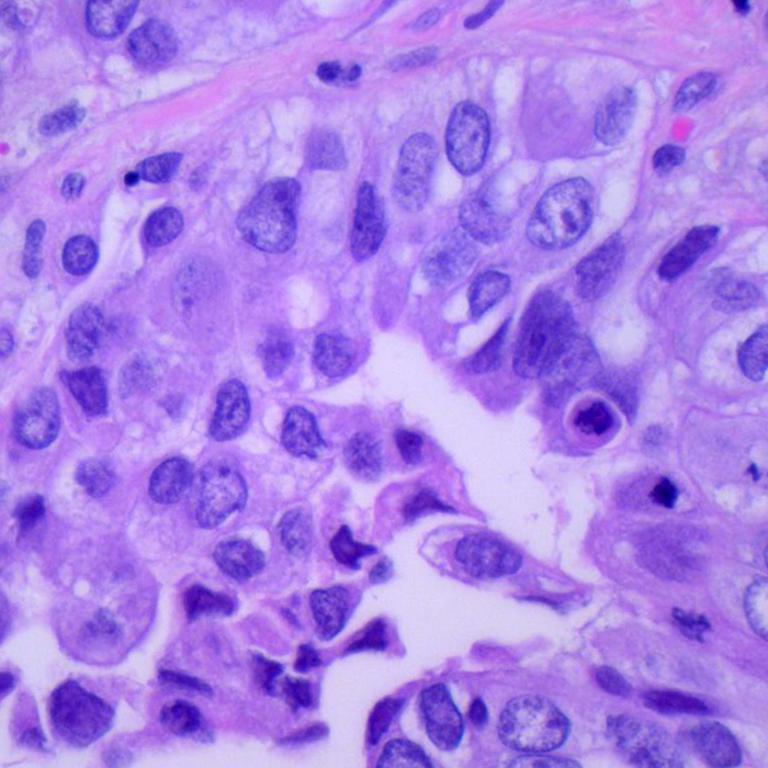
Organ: lung
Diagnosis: adenocarcinomas